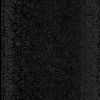
Atmospheric dust classification: dusty